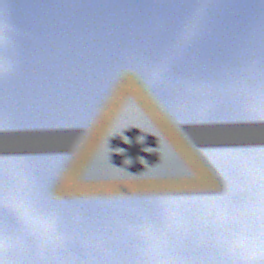
Verkehrszeichen: SchneeOderEisglaette
Umgebung: Outdoor, Suburban
Tageszeit: MorningAfternoon
Wetter: PartlyCloudy
Licht: Natural
Jahreszeit: NotSpecified
Kontrast: HighContrast